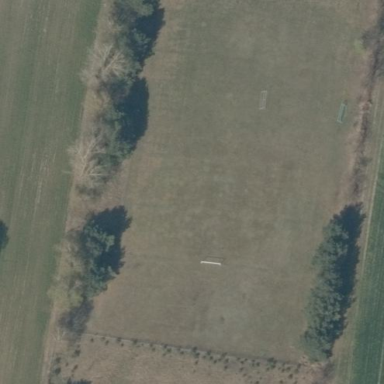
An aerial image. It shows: Grass pitch designated for soccer.